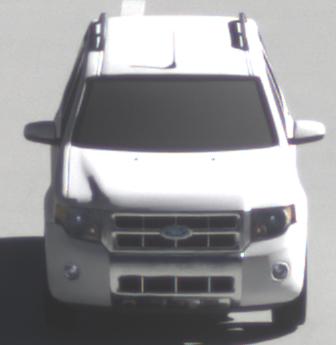
Make: Ford
Model: Escape Hybrid
Detailed model: -
Model produced from: 2004
Model produced until: 2012
Doors: 5
Color: white
Road condition: dry road
Daytime: morning or afternoon
Contrast: high contrast